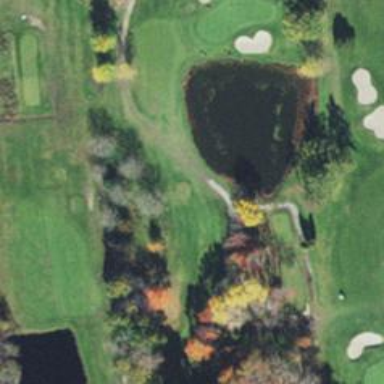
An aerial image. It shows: Service road designated as golf cart path.